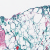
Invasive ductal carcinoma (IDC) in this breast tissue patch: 0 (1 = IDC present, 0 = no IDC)